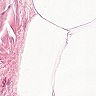
Metastatic tissue present: no